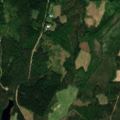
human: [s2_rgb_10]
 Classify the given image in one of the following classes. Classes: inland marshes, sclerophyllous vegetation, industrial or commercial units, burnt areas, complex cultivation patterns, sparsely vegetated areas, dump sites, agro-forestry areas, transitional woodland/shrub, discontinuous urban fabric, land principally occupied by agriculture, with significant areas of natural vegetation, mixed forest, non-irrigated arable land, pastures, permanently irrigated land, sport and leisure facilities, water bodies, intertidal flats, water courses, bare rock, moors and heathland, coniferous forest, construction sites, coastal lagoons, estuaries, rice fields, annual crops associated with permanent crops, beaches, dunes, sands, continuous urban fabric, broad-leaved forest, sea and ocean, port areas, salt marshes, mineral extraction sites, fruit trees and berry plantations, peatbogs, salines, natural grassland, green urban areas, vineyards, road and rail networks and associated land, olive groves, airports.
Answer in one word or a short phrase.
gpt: land principally occupied by agriculture, with significant areas of natural vegetation, coniferous forest, mixed forest